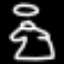
Label: angel